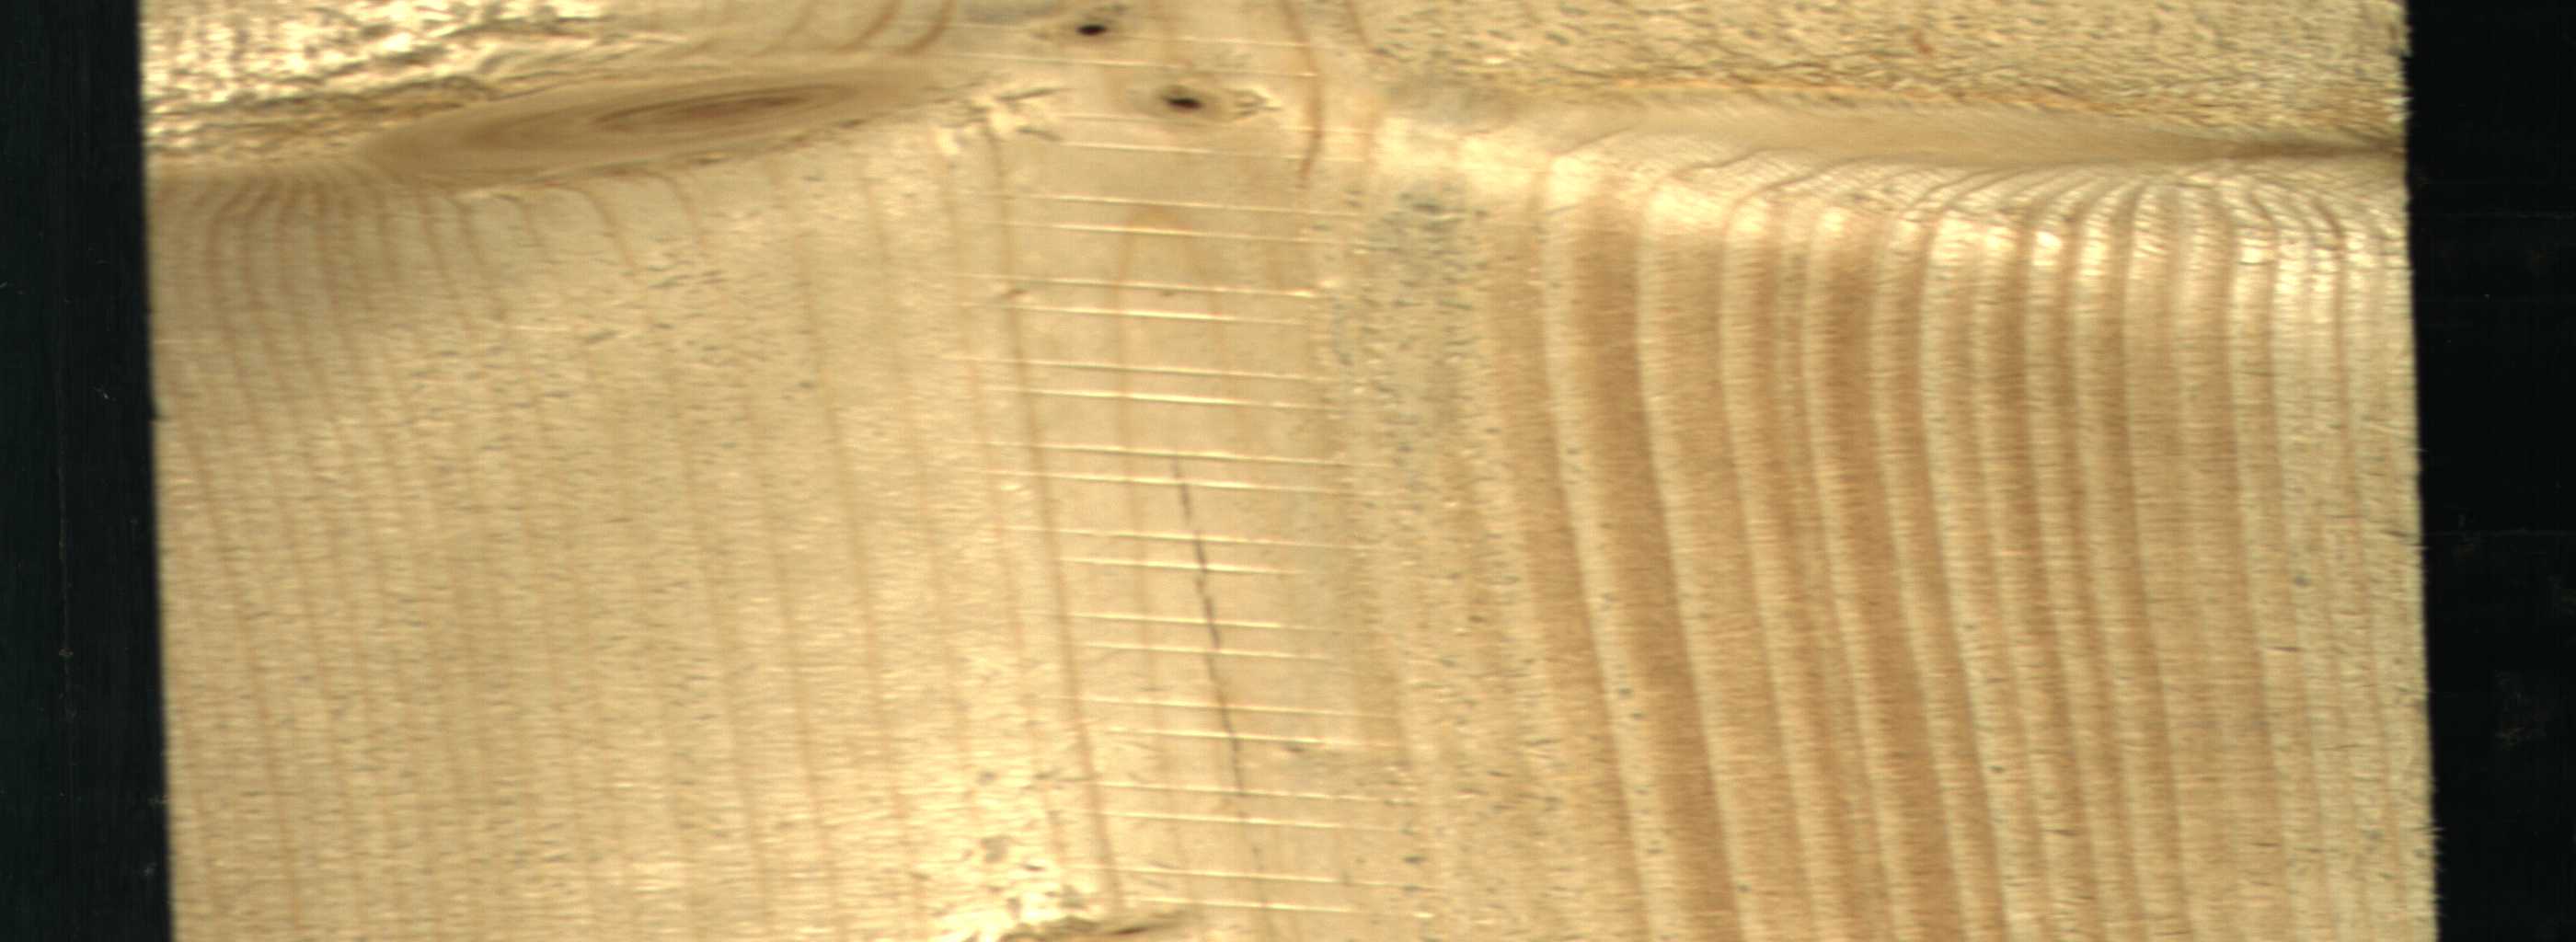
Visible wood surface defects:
Dead_Knot
Live_Knot
Live_Knot
Live_Knot
Live_Knot